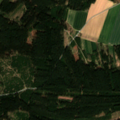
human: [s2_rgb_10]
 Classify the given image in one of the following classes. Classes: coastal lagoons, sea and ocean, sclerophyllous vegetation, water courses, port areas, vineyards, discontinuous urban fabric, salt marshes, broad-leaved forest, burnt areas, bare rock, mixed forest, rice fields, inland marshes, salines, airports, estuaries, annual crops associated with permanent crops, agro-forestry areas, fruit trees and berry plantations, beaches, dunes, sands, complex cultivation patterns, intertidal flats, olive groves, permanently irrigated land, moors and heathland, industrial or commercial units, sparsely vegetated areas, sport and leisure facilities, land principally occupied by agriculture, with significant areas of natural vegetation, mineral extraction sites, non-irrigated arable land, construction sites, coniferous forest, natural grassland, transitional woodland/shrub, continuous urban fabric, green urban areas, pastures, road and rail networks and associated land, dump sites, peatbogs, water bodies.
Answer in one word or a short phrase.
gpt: non-irrigated arable land, coniferous forest